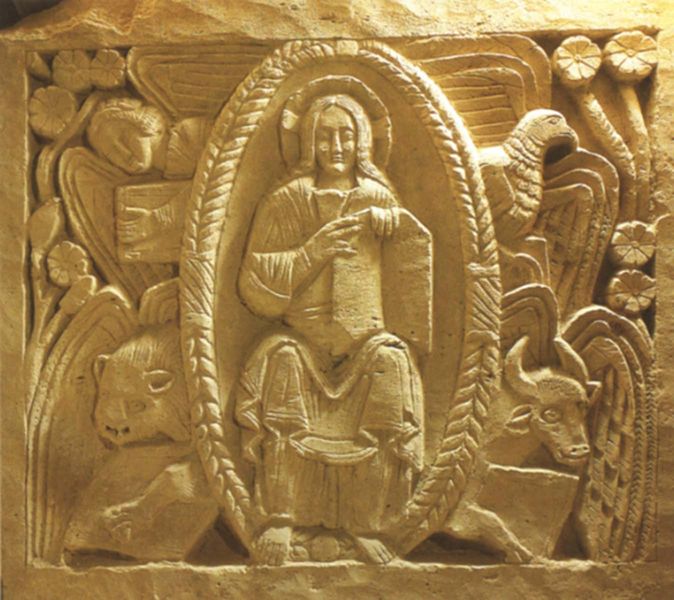
Titel: Agilbert-Sarkophag
Standort: Jouarre (EU - F)
Schlagwörter: adler, blumen, stein, oval, engel, relief, schaf, schwein, buch, schein, prediger, sandstein, christus, jesus, heiliger, löwe, ochse, stier, mandorla, schristus, jeus